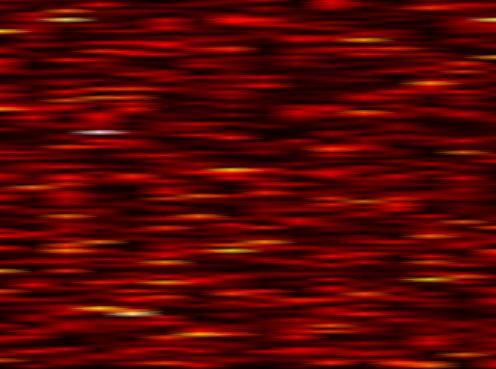
Label: UFMC